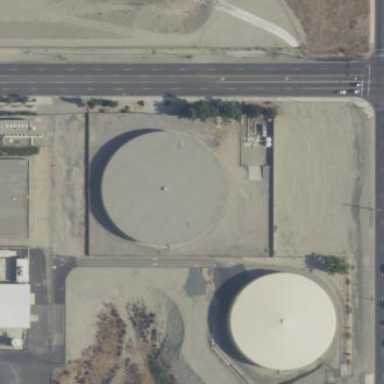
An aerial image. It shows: Building with water storage tank inside.